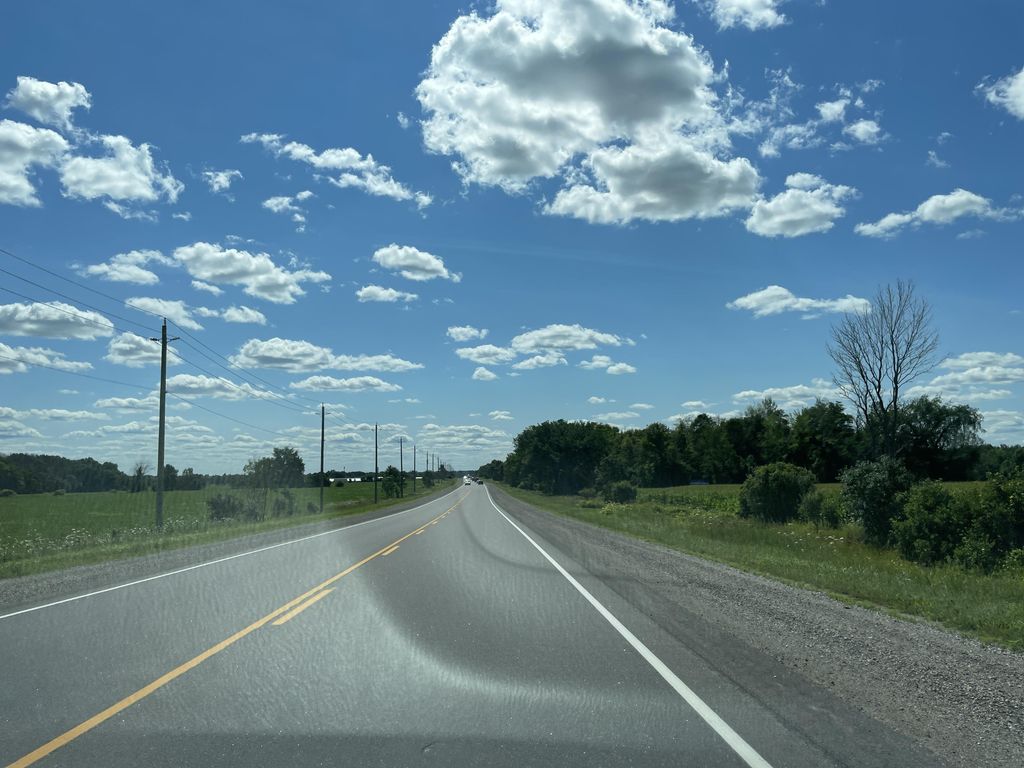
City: kitchener-waterloo